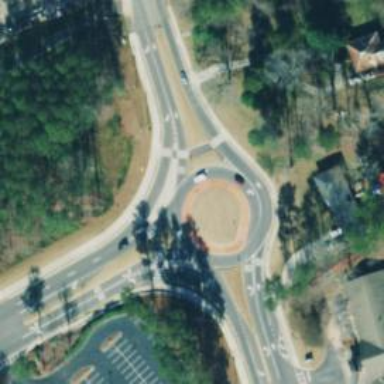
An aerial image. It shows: Secondary road made of asphalt leading to roundabout.